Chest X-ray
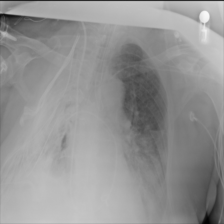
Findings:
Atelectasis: negative
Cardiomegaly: negative
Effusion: positive
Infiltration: negative
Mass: negative
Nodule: negative
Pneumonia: negative
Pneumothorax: negative
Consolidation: negative
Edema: negative
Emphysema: negative
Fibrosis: negative
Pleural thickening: negative
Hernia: negative